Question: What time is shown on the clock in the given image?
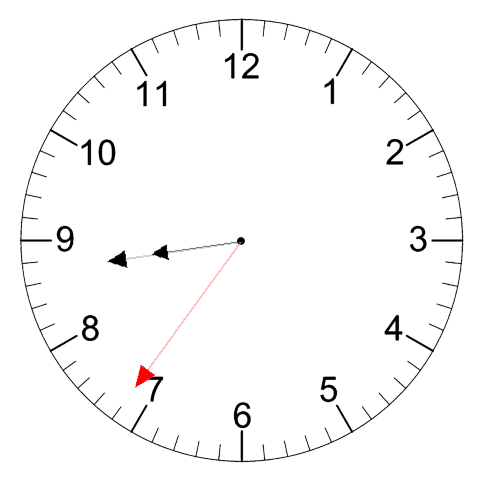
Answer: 08:43:36